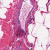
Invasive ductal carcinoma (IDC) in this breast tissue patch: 0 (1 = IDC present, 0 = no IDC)